Question: One of my assemblies contains the following 'provider' types:

I also have an XML file which holds provider info using the 'DeviceInfoProvider' base class. A simplified version looks like this:
'''
<DeviceInfoProvider Type="SbRioI2CProvider" Assembly="assembly.dll" >
</DeviceInfoProvider>
<DeviceInfoProvider Type="GenericProvider" Assembly="assembly.dll" >
</DeviceInfoProvider>
'''
At runtime, I map XML fields to my variables:
'''
assembly.dll = assemblyPath
Type = typeName
'''
And after reading the XML, use the following code to instantiate my types:
'''
var assembly = Assembly.LoadFrom(assemblyPath);
var type = (from t in assembly.GetTypes()
where t.IsPublic && t.Name == typeName
select t).FirstOrDefault();
if (type != null)
{
instance = type.GetConstructor(Type.EmptyTypes).Invoke(null);
}
'''
As expected, this generates my objects appropriately.
The problem comes when I try to cast instance as a base class object:
'''
using (var provider = instance as DeviceInfoProvider)
{
// provider is null!
}
'''
The runtime type of 'instance' is the expected derived class, yet I am unable to successfully cast it to its base type.
What am I missing?
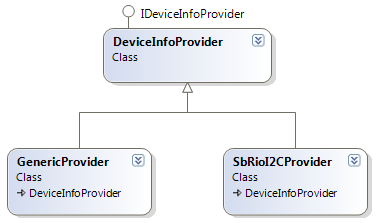
Answer: Your problem may be that you are creating instances (GenericProvider, SbRioI2CProvider) from types in assembly.dll in the LoadFrom context. Then you are trying to cast by name to a type (DeviceInfoProvider) in that assembly. This implicitly uses the Load context. Types from the same assembly but loaded in different contexts are considered different types by the runtime, so the cast fails and you get null. <URL> article provides some additional explanation of assembly binding contexts.
To get this cast to succeed, you need to get the 'Assembly' that is loaded in the LoadFrom context into the Load context. There are a couple ways to do this. One way is to put the assembly in the GAC. Another is to remove the assembly.dll from the applicationbase so that it will not be found by probing. Then use the AppDomain.AssemblyResolve event to load the 'Assembly' that you got via LoadFrom.